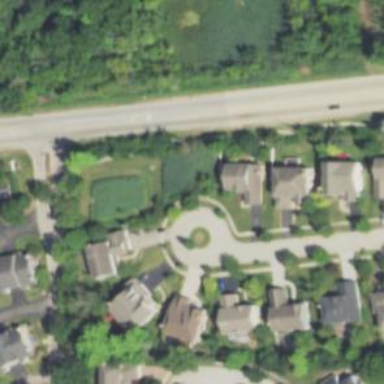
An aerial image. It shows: Turning circle on the road.